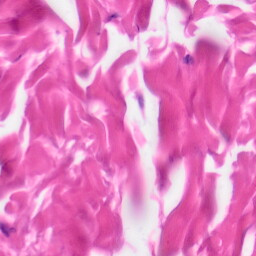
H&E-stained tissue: Skin